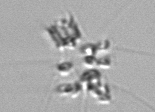
Label: Chaetoceros_didymus_TAG_external_flagellate